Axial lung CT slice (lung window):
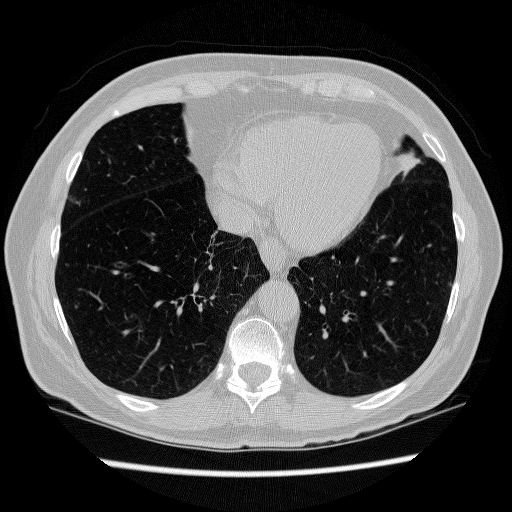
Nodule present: no